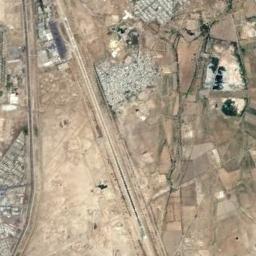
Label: airport